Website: macys
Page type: account-selection
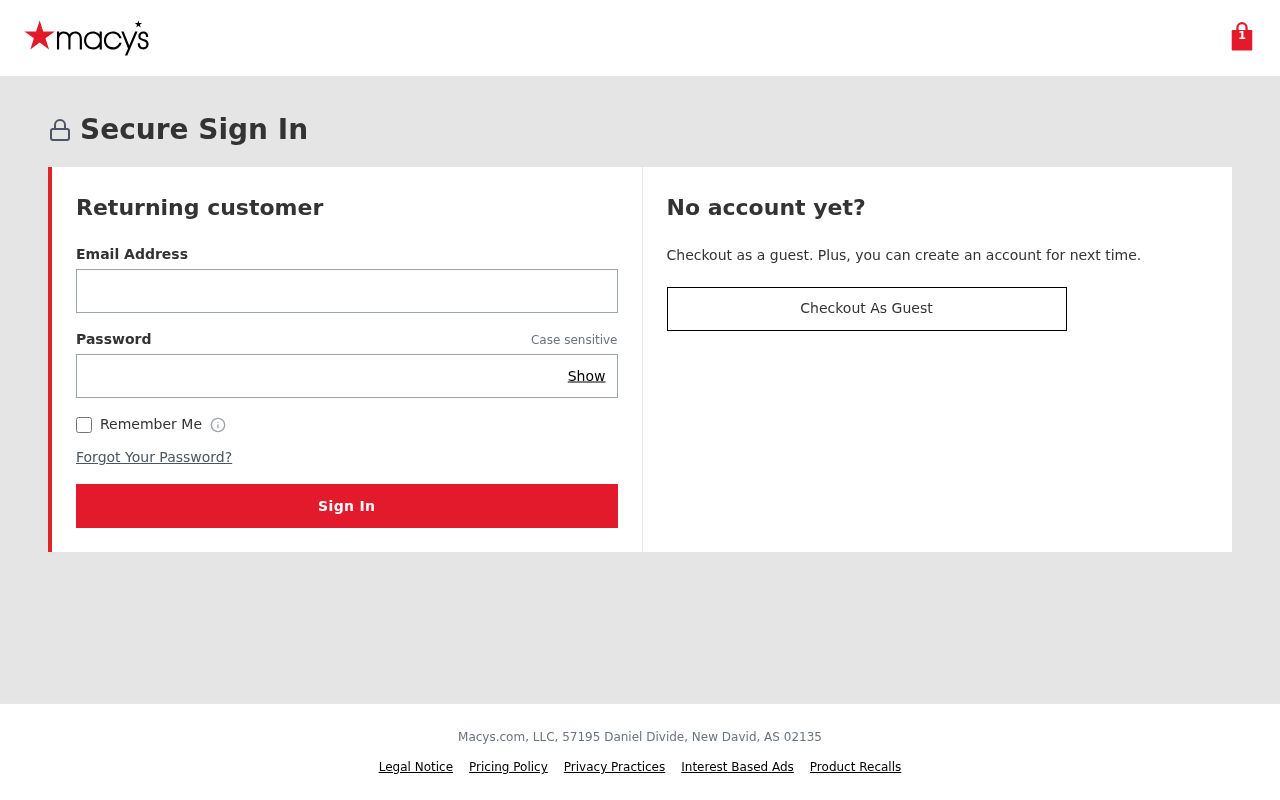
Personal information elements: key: PII_EMAIL
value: kdavis@hotmail.com
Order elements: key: ORDER_NUM_ITEMS
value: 1